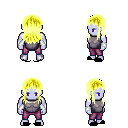
a pixel art fantasy rpg character, male body template, dark elf, purple skin, steel chest armor, magenta pants, gold unkempt hairstyle, white cloth bracers, black slippers, four views (front, back, left, right), 2x2 character sprite sheet, small pixel art, hard edges, no anti-aliasing